Question: I'm currently facing a large piece of legacy code which I have to understand and rewrite to make it more maintainable.
Is there a tool that would show let me explore easily the graph of the function calls in the file ?
Any text output like
'''
Method1
Method2
Method3
Method2
Method3
'''
Or graphical like

could help a lot.
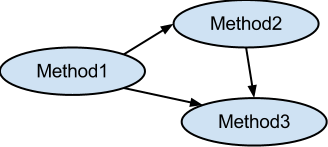
Answer: <URL> allows your to inspect incoming or outgoing calls to a method.
I don't know of a way to do this in visual studio without a plugin.
Also, <URL> might be an option for you as well. I've never used it, but it looks like it can do what you're requesting.